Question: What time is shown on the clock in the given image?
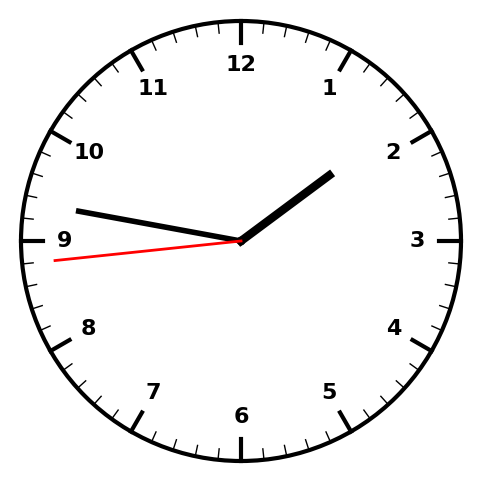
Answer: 01:46:44